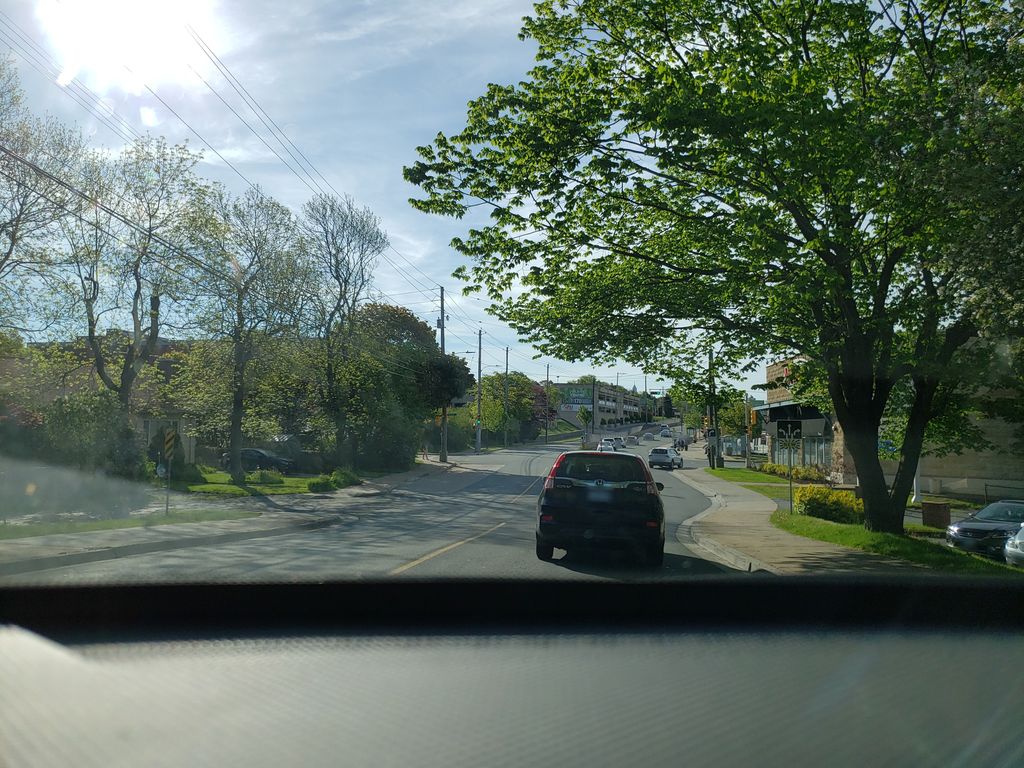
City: halifax